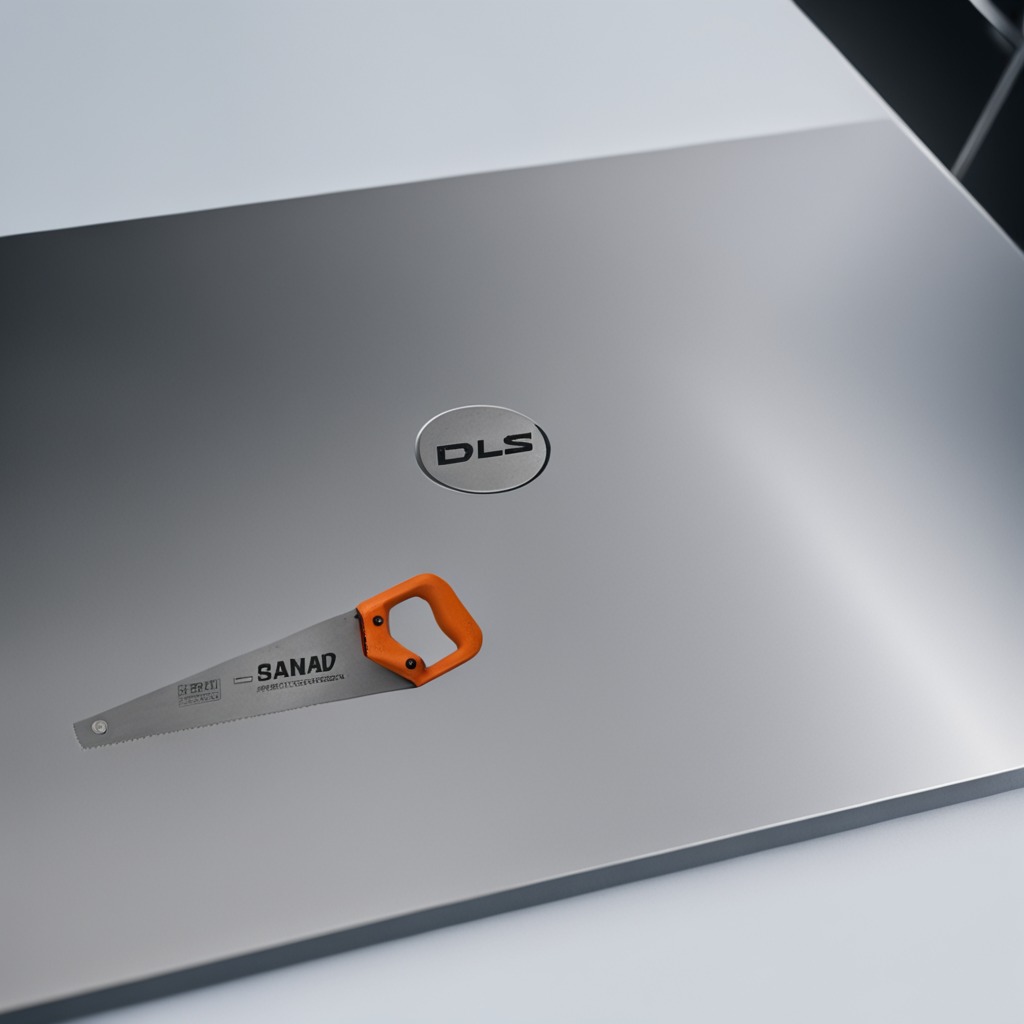
A handheld metal saw is lying on a stainless steel table in a high-end prototyping lab.